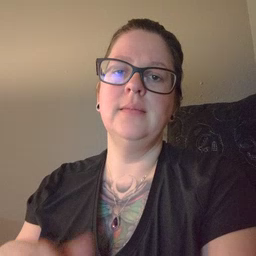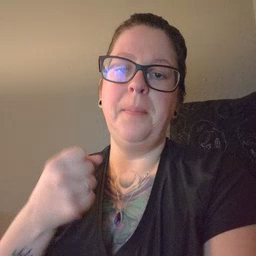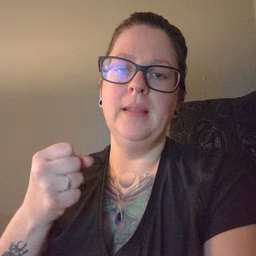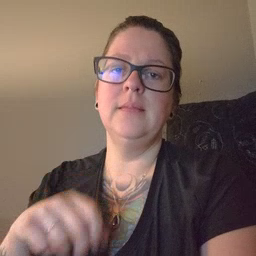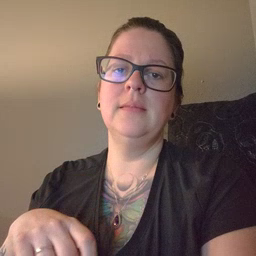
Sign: make